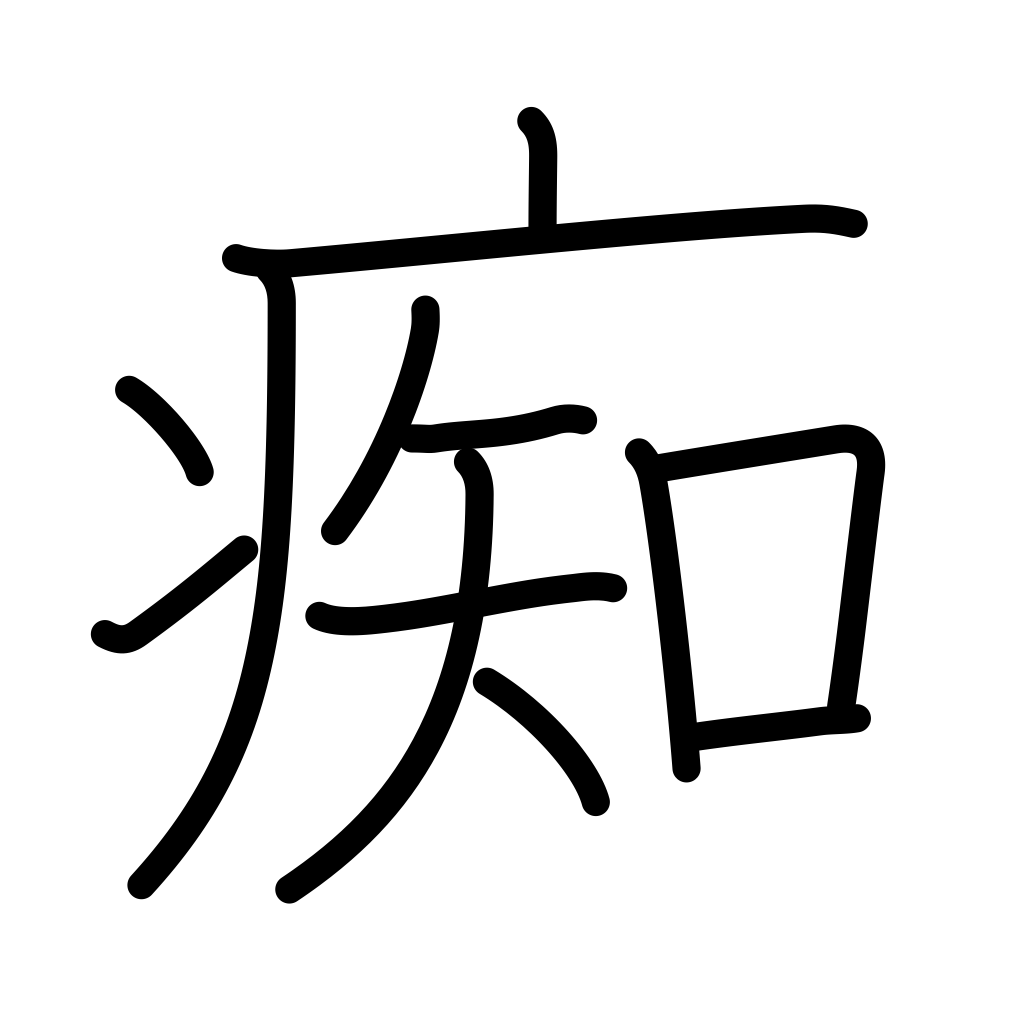
Meaning: stupid, foolish